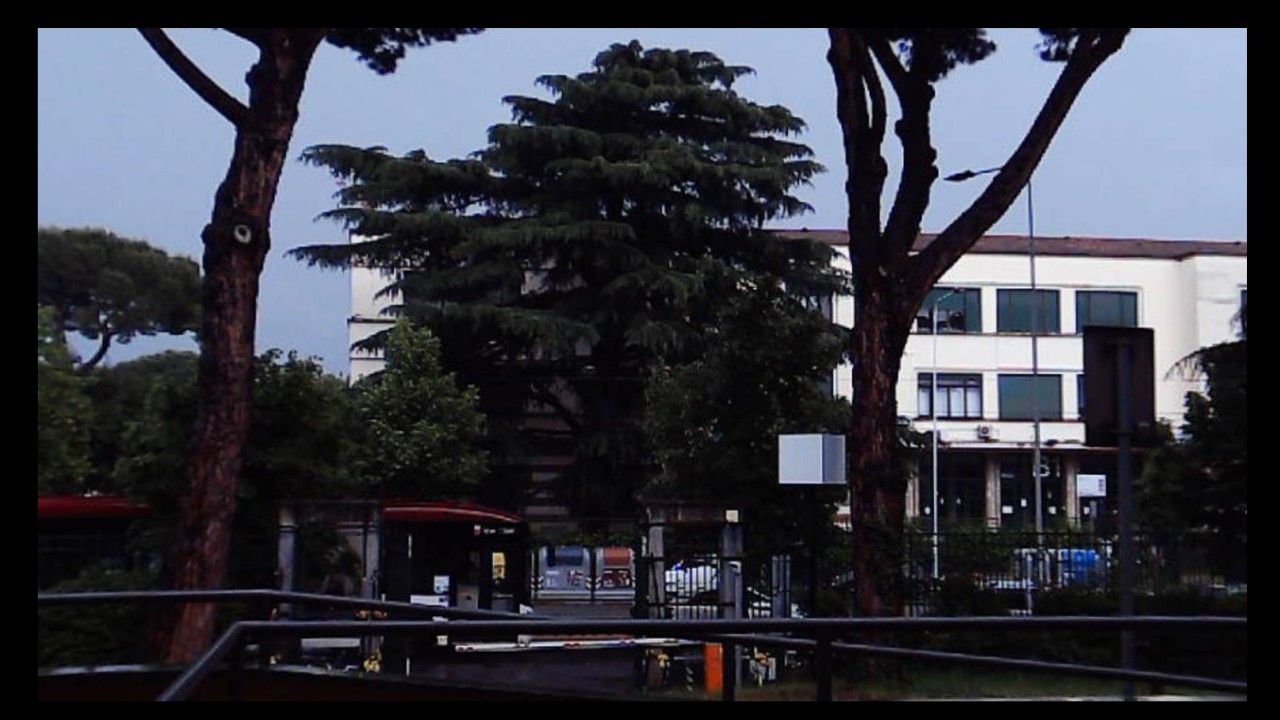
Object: DarwinFPV cineape20